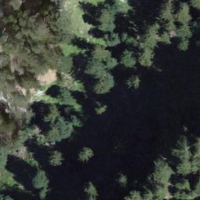
EUNIS habitat code: 43
Species observed at this site:
Vincetoxicum hirundinaria